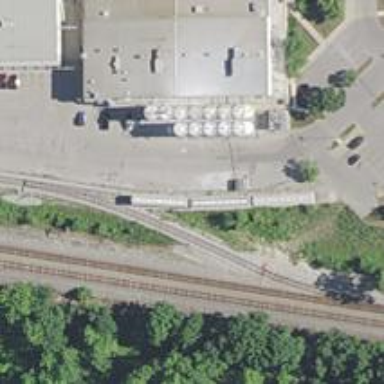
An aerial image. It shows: Rail spur service.